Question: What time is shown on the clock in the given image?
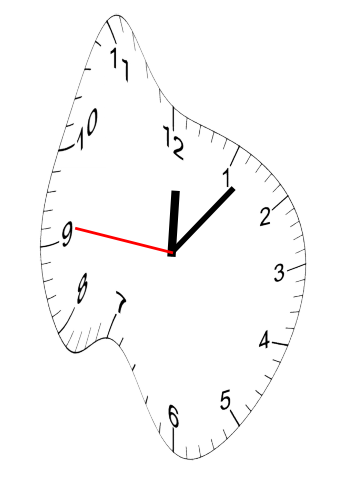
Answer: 12:06:46